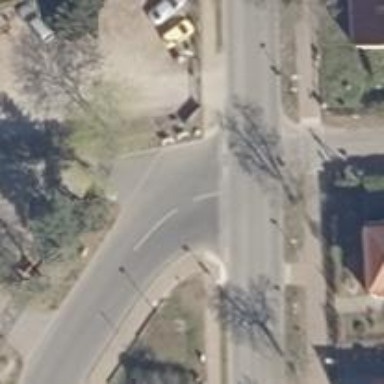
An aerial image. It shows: Secondary road with asphalt surface and separate sidewalks on both sides.